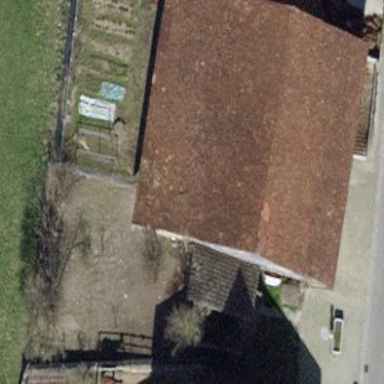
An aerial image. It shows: Farm auxiliary building with gabled roof.